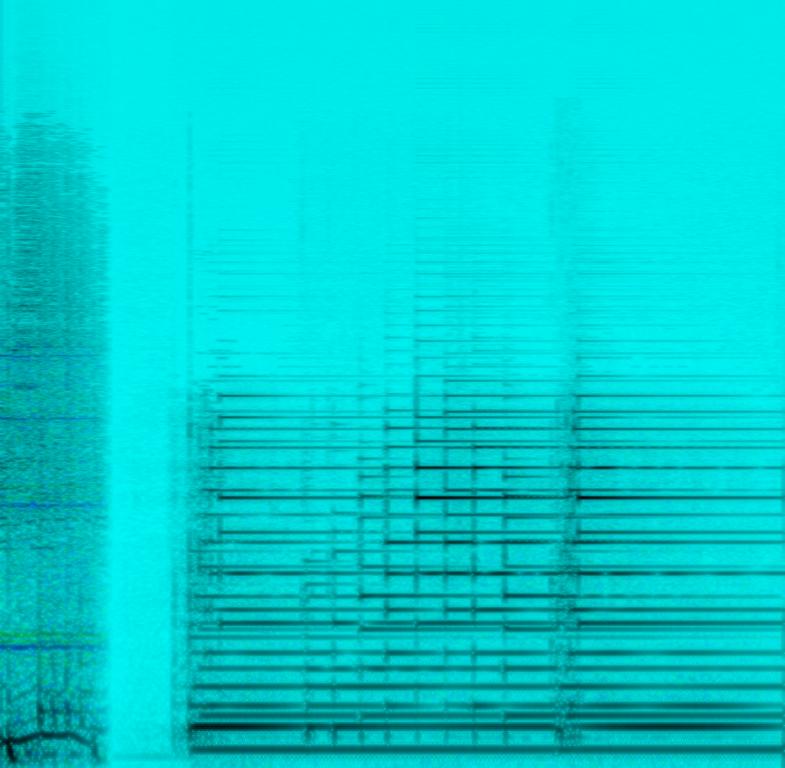
The low quality recording features an arpeggiated electric guitar melody being played with and without phaser pedal effect. It sounds cool and the recording is noisy and in mono.